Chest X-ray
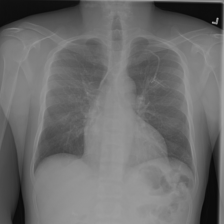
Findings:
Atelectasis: positive
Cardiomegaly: negative
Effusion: negative
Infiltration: negative
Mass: negative
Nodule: negative
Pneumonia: negative
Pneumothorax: negative
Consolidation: positive
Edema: negative
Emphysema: negative
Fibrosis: negative
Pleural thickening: negative
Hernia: negative